Question: I have a <URL> that has daily data about Covid19 for many countries. I have applied PCA and I have found the scores of the observations. I want to create a heatmap using only the scores in the PC1 in which the x-axis will be time and in the y-axis will be the name of every European country. For example, I want something like this:
.
Does anyone know how to do this? I have searched a lot and I haven't found something yet.
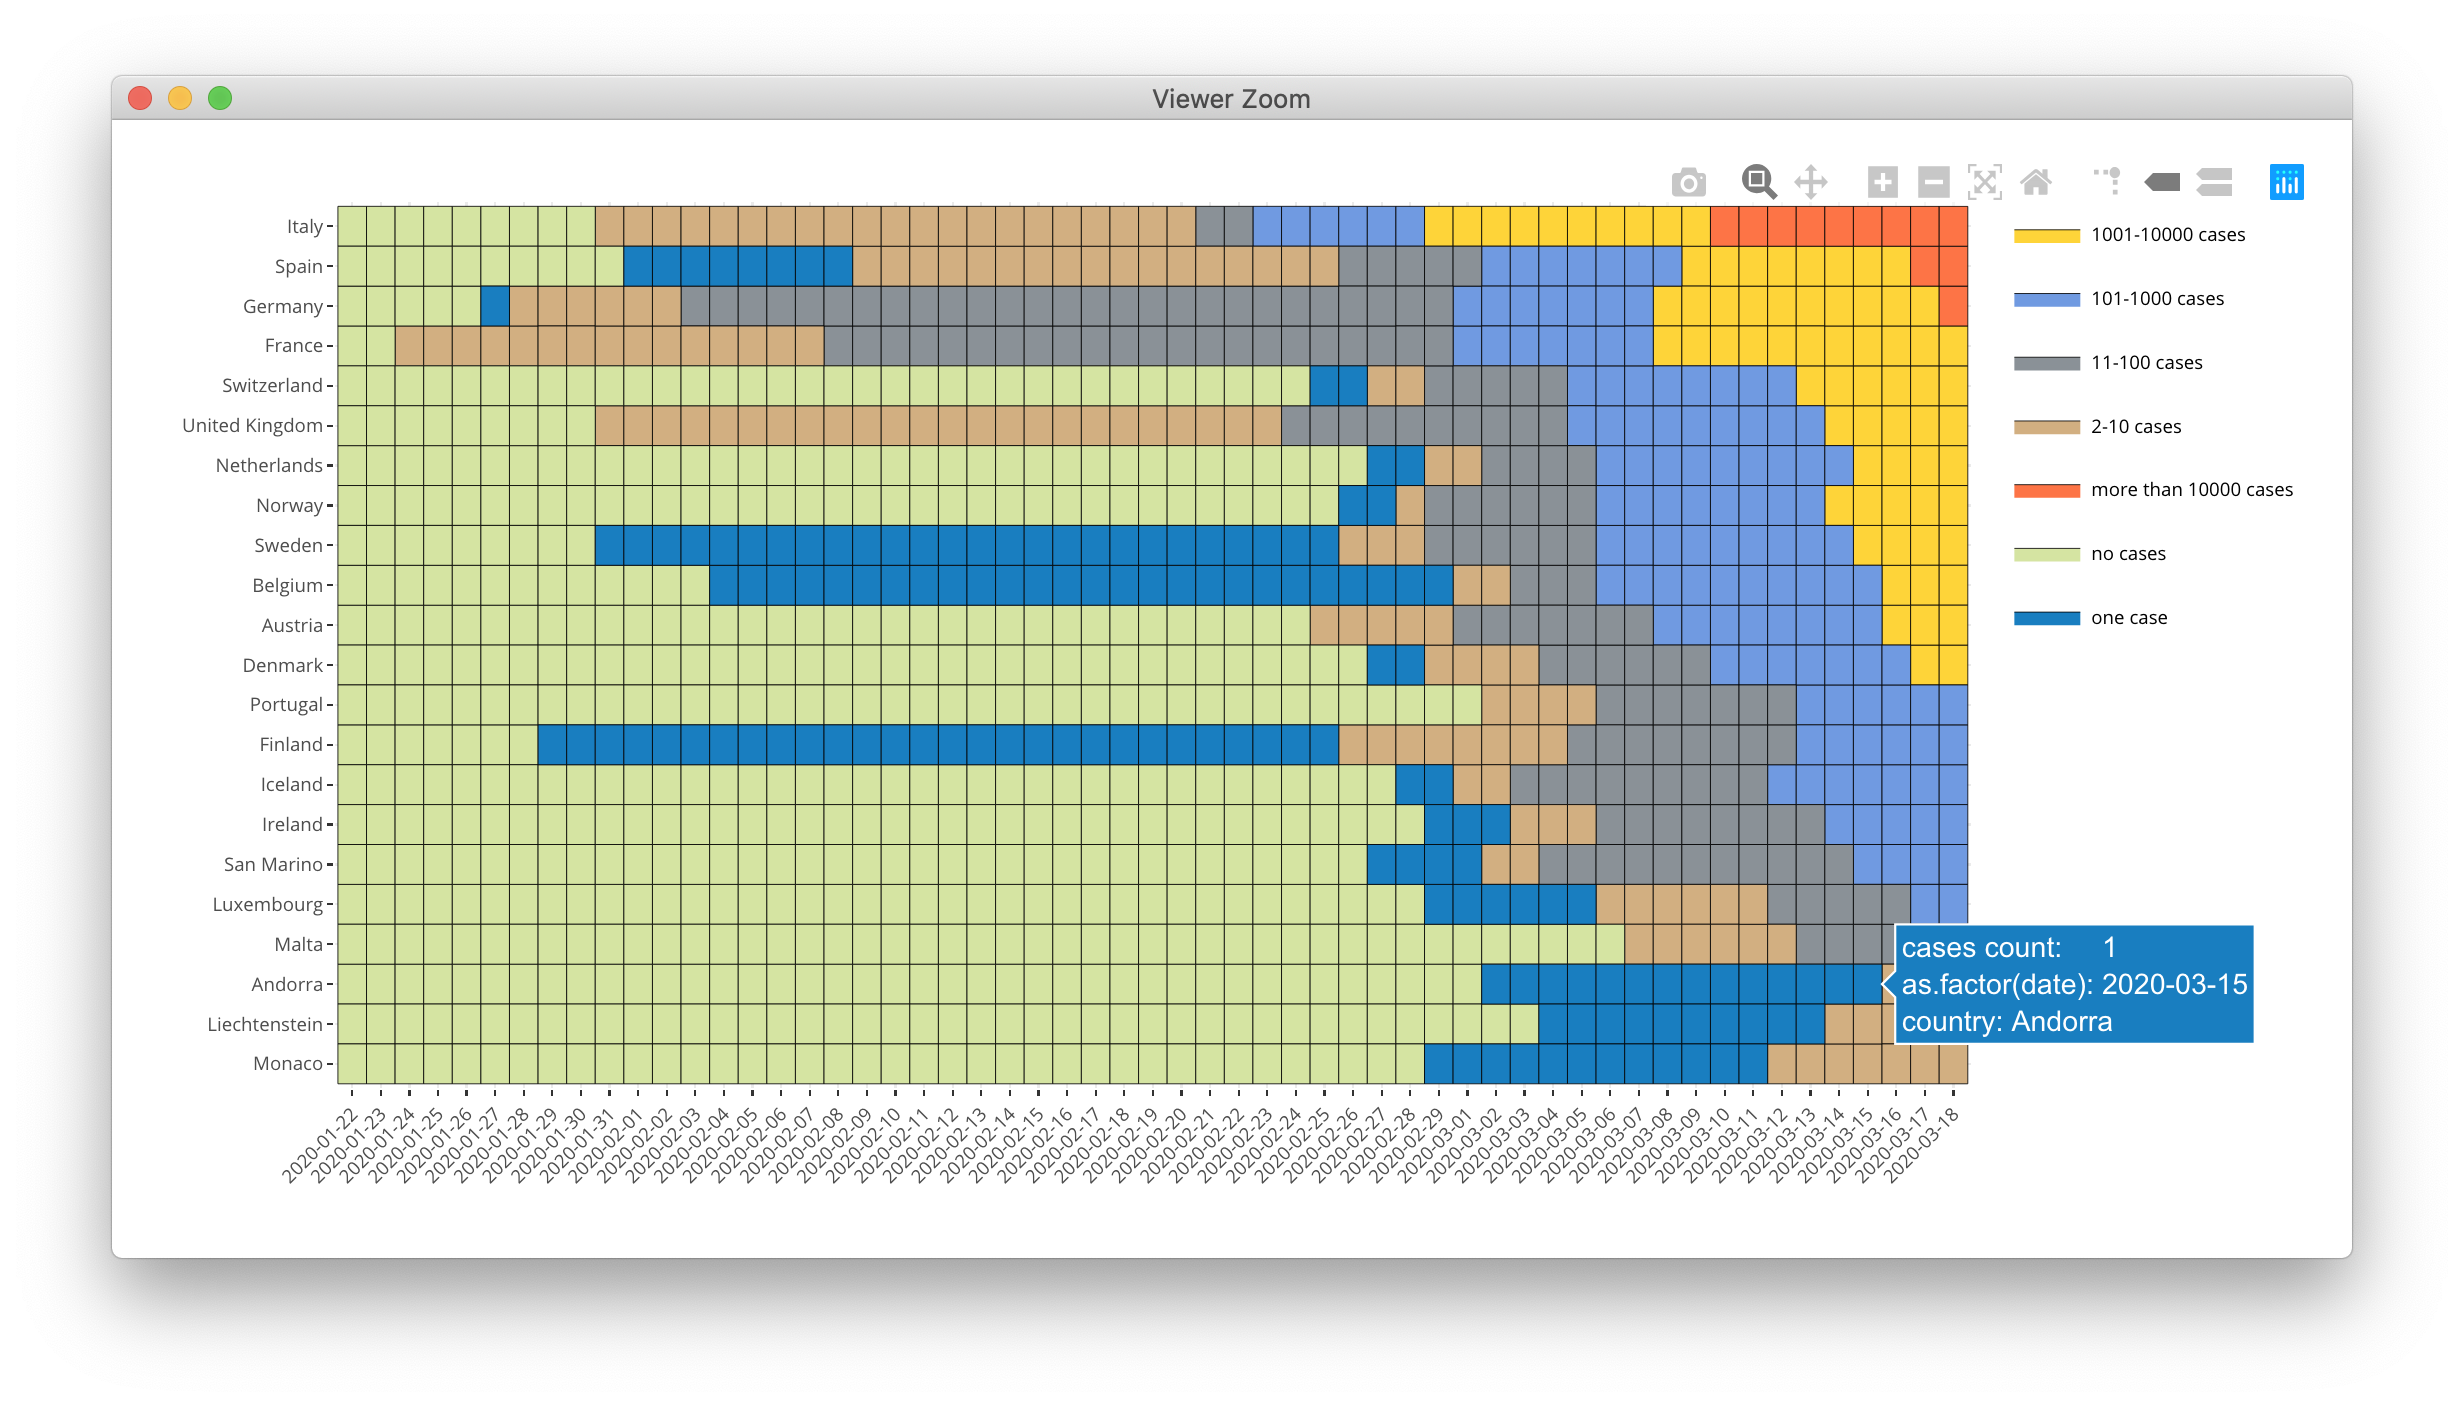
Answer: Maybe you want something like this:
'''
brk <- c(-15, -10, -5, 0, 1, 2, Inf)
library(ggplot2)
library(plotly)
library(scales)
p <- df %>%
filter(continent == 'Europe' & date < '2020-05-30') %>% # filtered by date range because too much
ggplot(aes(x = date, y = location, fill = PC1)) +
geom_tile() +
scale_fill_gradientn(colours = hue_pal()(7), breaks = brk) +
theme(axis.text.x = element_text(angle = 60, hjust = 1))
ggplotly(p)
'''
Output:
<URL>